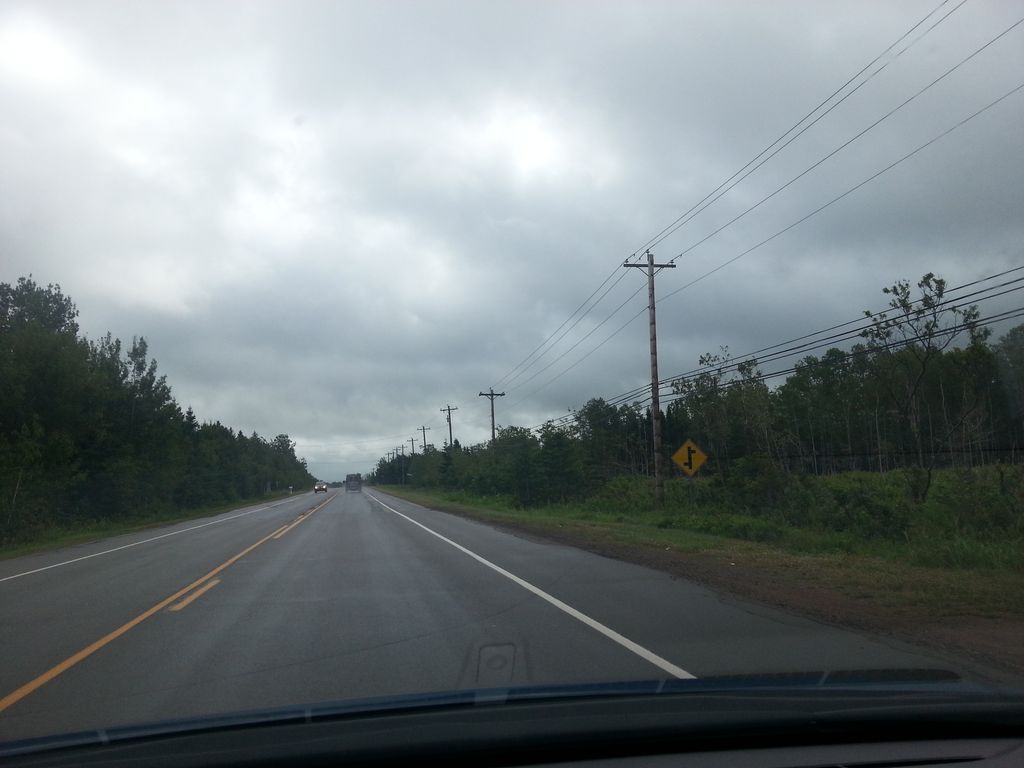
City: charlottetown